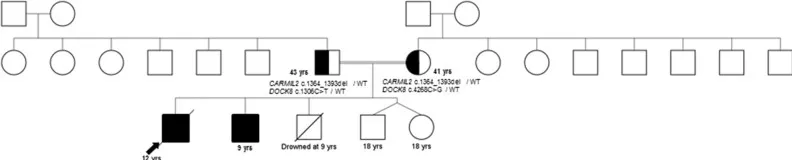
Pedigree.
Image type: pathology (fish)